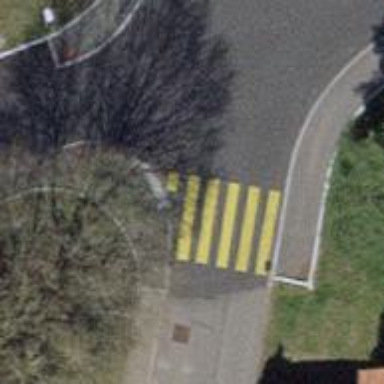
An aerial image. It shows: Zebra crossing on the road.